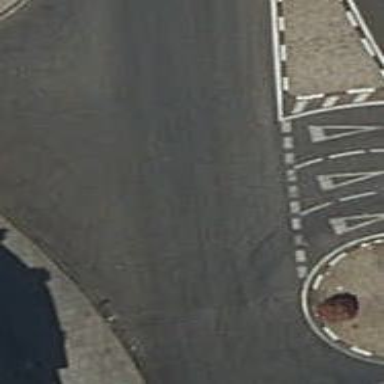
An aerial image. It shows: Secondary road with asphalt surface. It includes shared lane for cyclists.